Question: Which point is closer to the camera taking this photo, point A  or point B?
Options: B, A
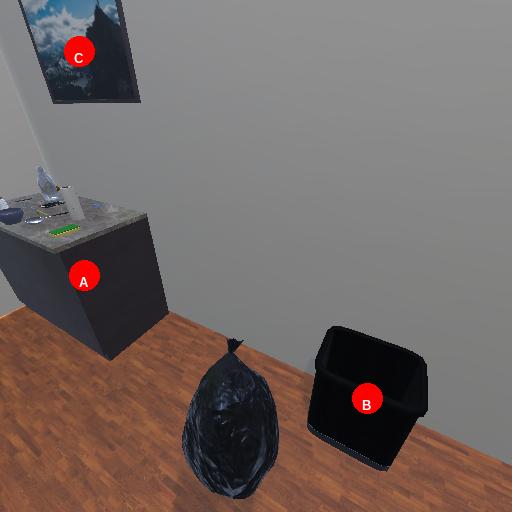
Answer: B